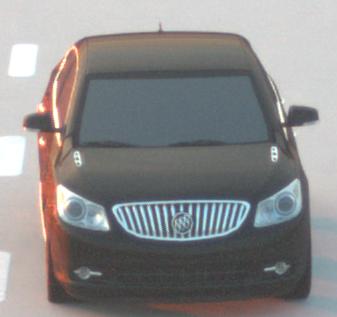
Make: Buick
Model: LaCrosse
Detailed model: Gen. 2
Model produced from: 2009
Model produced until: 2016
Doors: 4
Color: black
Road condition: dry road
Daytime: sunrise or sunset
Contrast: medium contrast